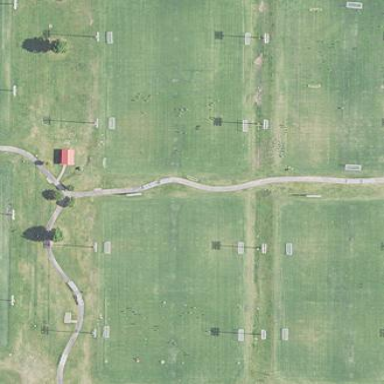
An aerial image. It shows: Soccer pitch with grass surface for leisure land.